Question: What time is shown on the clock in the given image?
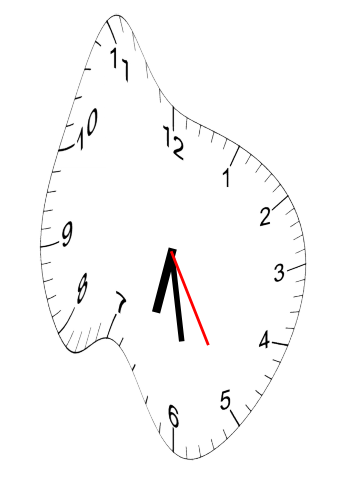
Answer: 06:28:25